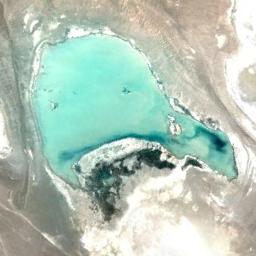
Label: lake